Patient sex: F
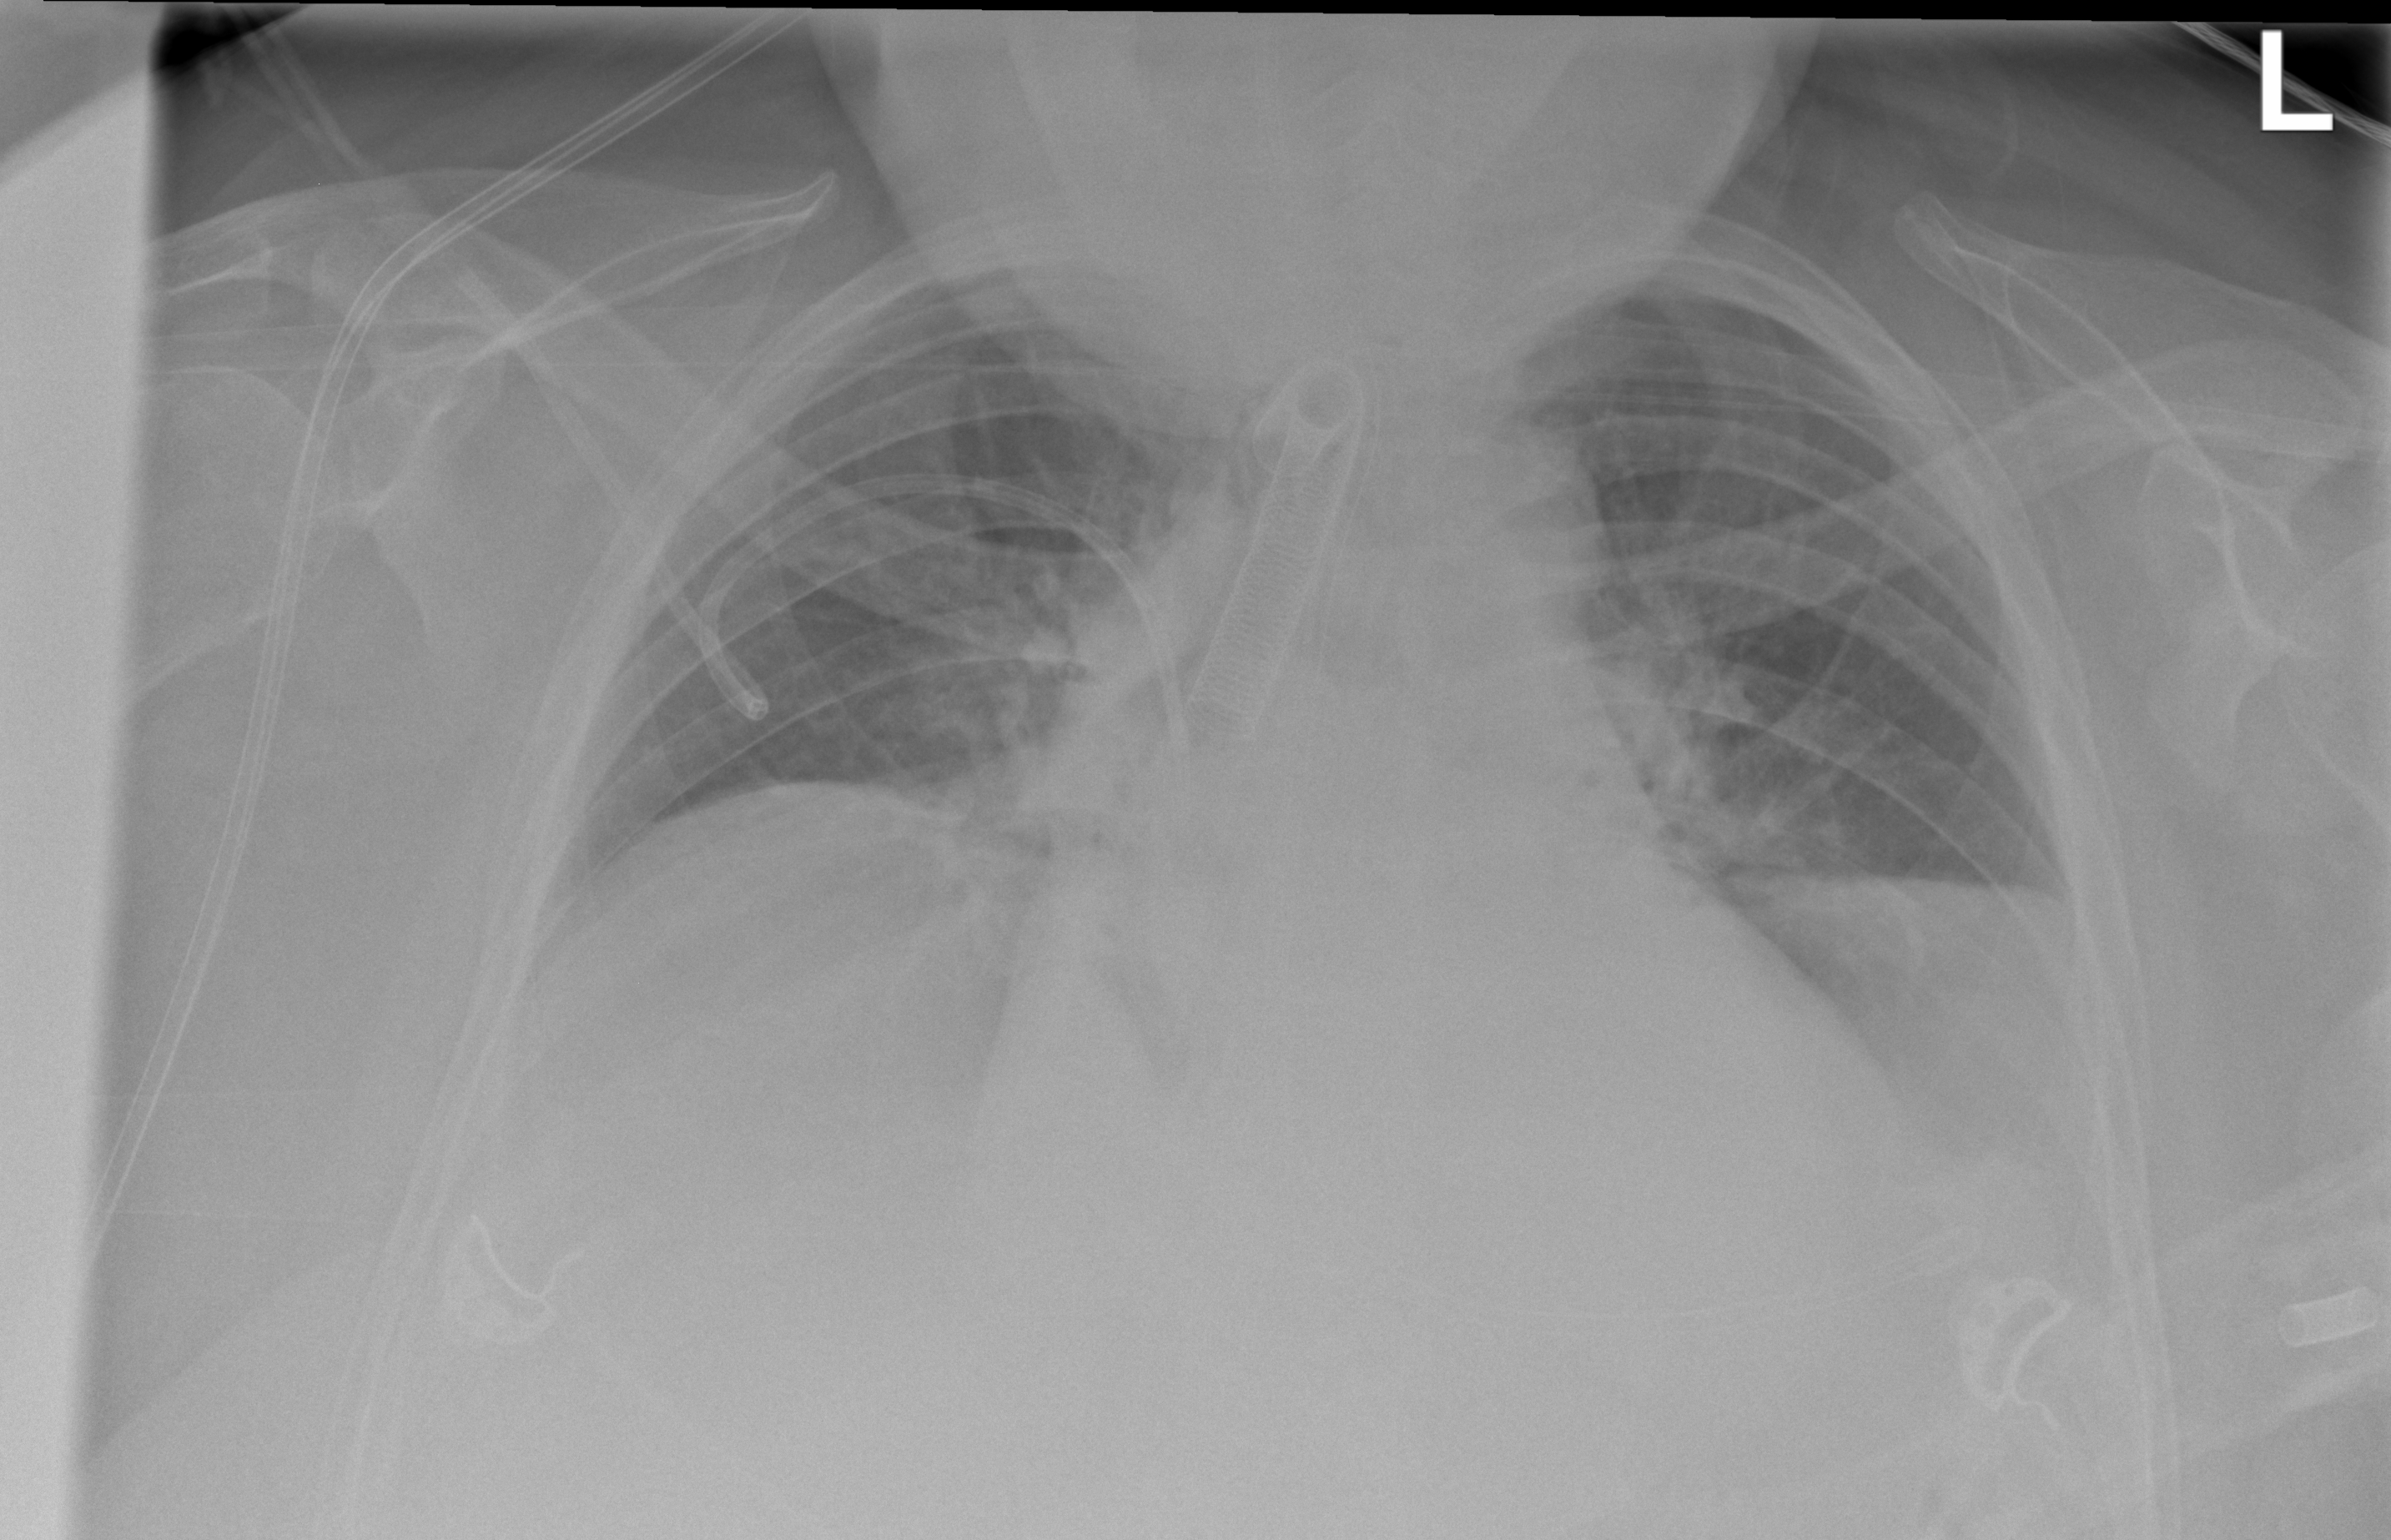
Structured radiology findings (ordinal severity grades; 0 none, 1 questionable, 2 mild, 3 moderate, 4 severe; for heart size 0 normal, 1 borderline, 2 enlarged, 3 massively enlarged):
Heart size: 1
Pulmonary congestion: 0
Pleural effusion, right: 0
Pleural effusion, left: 0
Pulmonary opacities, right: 0
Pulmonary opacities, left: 0
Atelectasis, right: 2
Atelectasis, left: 2